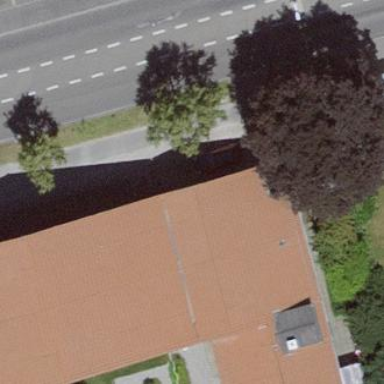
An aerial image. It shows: School building.